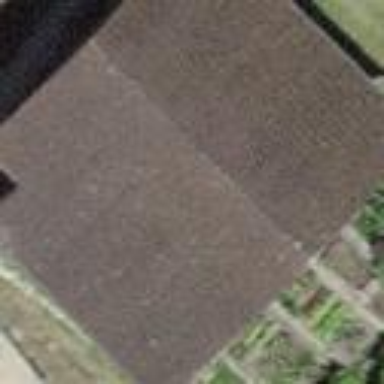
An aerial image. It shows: Barn.